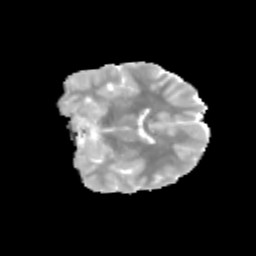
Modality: MD
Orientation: coronal
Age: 12
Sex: female
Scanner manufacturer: siemens
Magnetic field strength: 3 T
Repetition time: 3.8 s
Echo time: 0.07 s